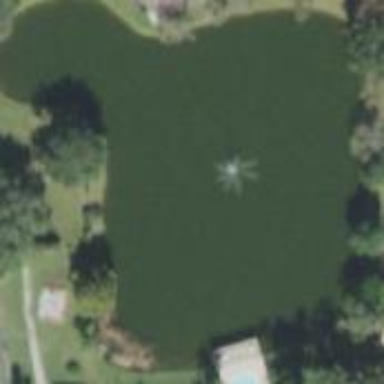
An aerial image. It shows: Serene pond surrounded by nature.